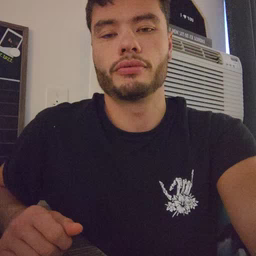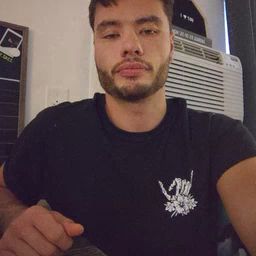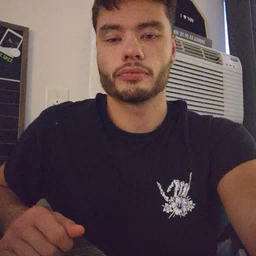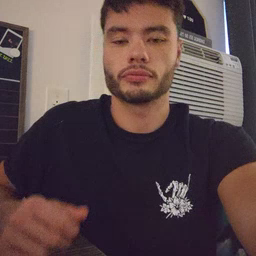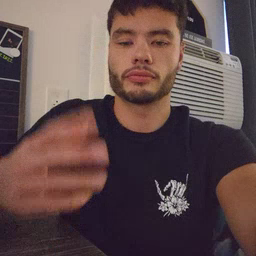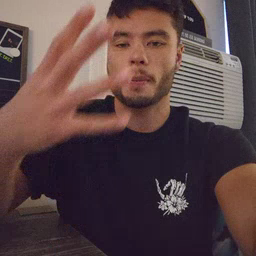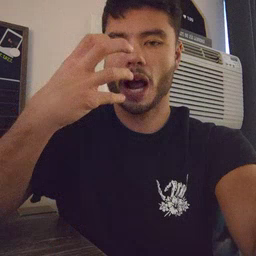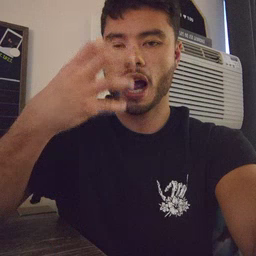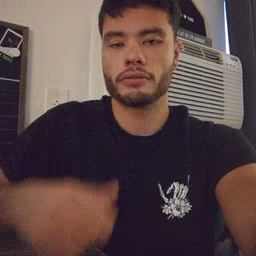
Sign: mad